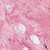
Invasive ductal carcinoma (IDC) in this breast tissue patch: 0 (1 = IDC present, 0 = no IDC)